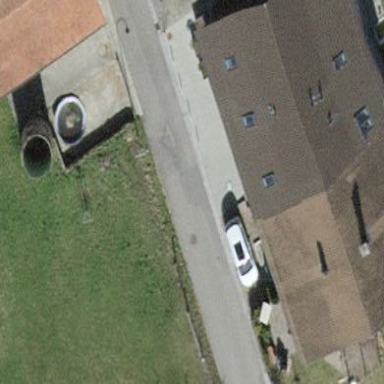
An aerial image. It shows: White building with gabled roof colored in dimgrey.